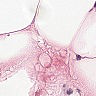
Metastatic tissue present: no